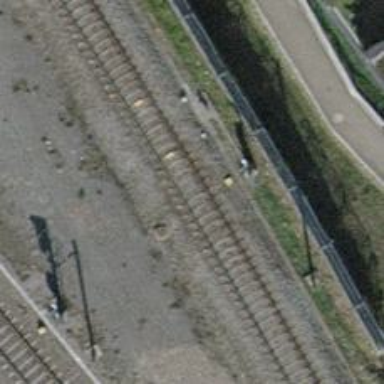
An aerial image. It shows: Railway signal.